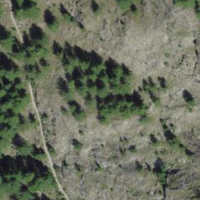
EUNIS habitat code: 31
Species observed at this site:
Asplenium septentrionale
Asplenium ruta-muraria
Asplenium trichomanes
Campanula barbata
Linaria angustissima
Saxifraga aspera
Minois dryas
Pilosella officinarum